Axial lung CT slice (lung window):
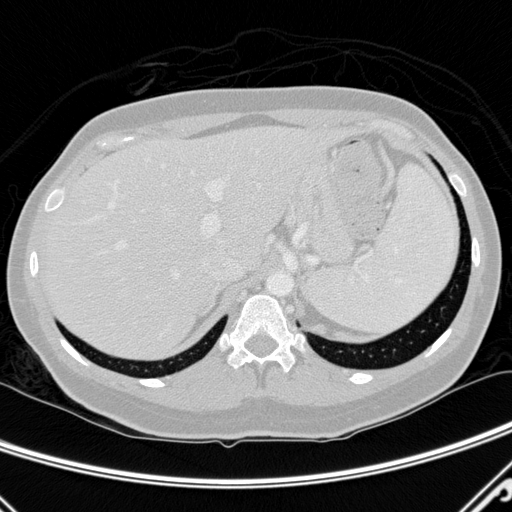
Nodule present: no